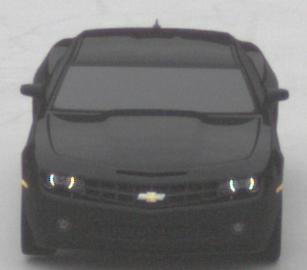
Make: Chevrolet
Model: Camaro Cabriolet 6.2 V8
Detailed model: Camaro (V) Coupé
Model produced from: 2011/09
Model produced until: 2014/02
Doors: 2
Color: black
Road condition: dry road
Daytime: midday
Contrast: low contrast